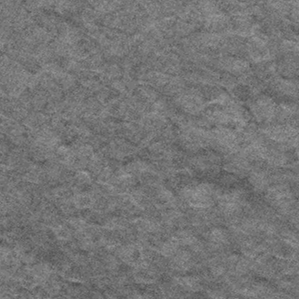
Label: frost